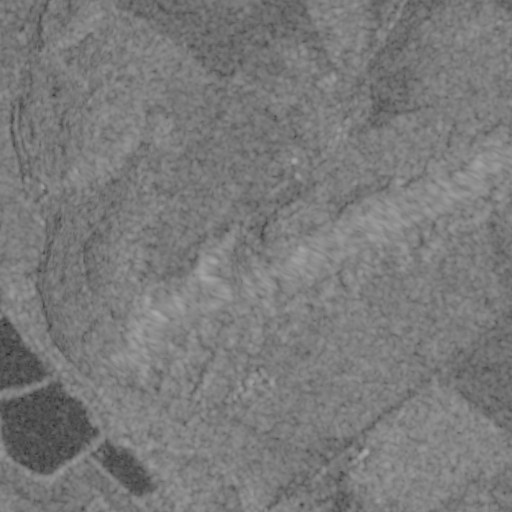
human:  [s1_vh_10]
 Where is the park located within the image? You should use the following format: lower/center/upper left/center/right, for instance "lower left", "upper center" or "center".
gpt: The park is located in the upper center of the image.
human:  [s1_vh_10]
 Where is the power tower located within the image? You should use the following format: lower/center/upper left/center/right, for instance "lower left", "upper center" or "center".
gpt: The power tower is located in the lower right of the image.
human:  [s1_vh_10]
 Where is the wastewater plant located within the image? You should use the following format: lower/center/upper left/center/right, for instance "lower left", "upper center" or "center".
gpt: The wastewater plant is located in the center left of the image.
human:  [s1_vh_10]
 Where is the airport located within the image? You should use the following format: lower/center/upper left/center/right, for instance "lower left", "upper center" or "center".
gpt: There is no airport in the image.

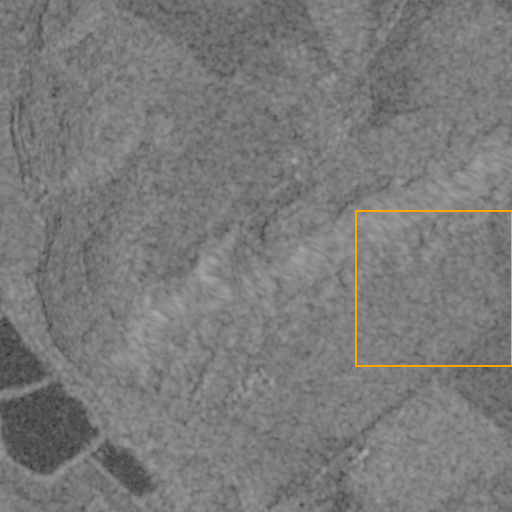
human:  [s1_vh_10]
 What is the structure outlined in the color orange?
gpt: The structure outlined in orange is a crop field.
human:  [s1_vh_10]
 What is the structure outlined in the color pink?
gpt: There is no pink outline.